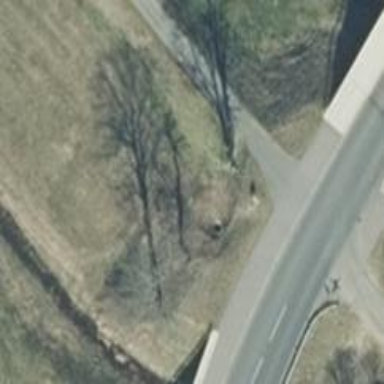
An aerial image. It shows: Cycleway with asphalt surface and embankment.